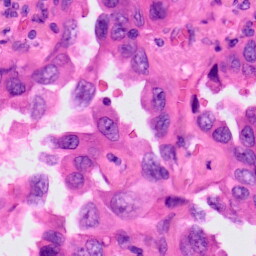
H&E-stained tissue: Lung